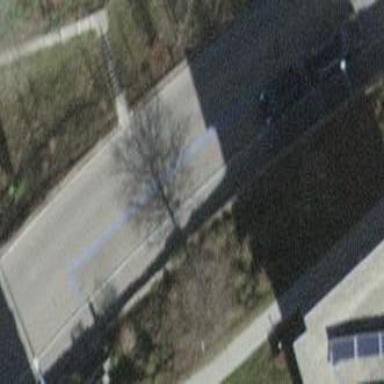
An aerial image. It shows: Asphalt parking lane.